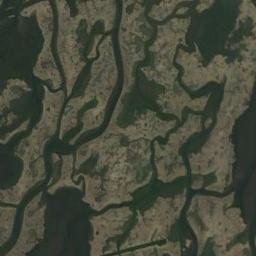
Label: wetland